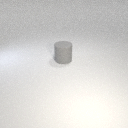
large gray rubber cylinder